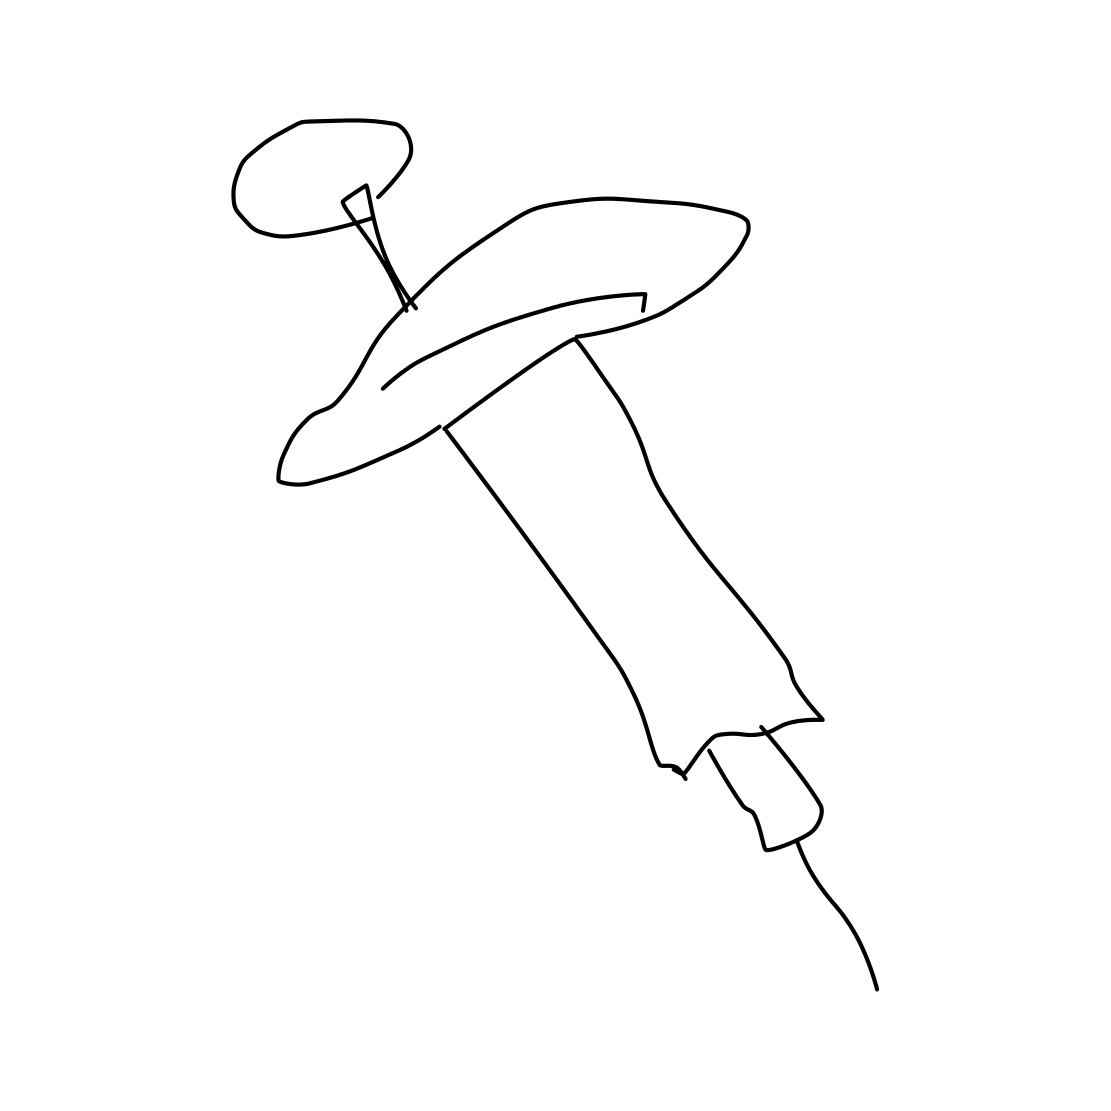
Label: syringe